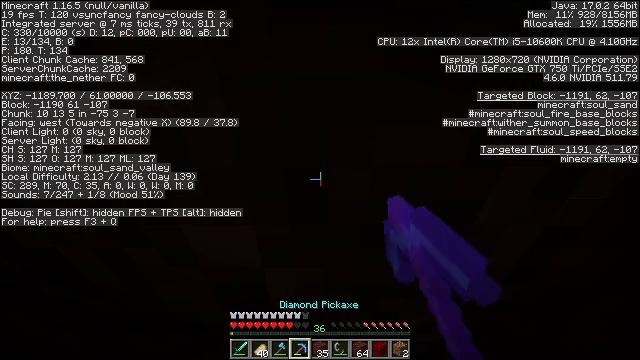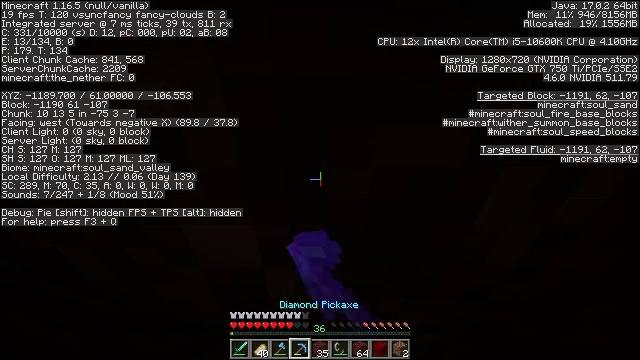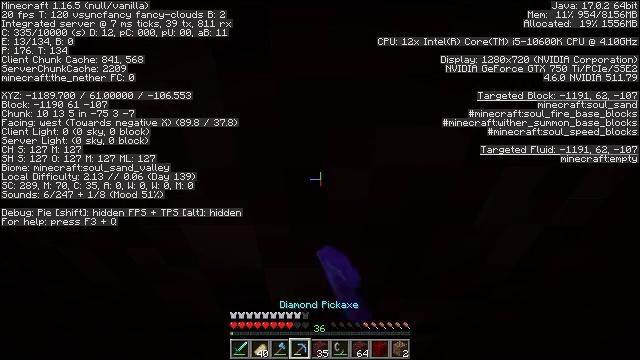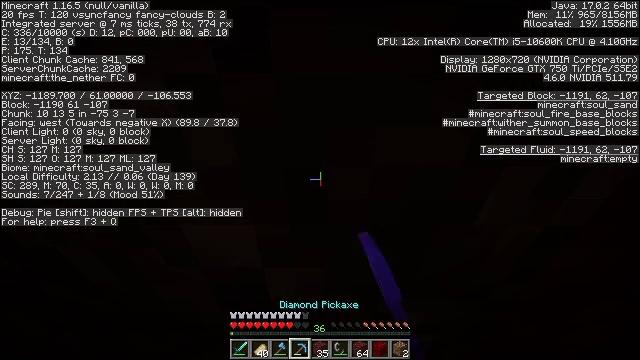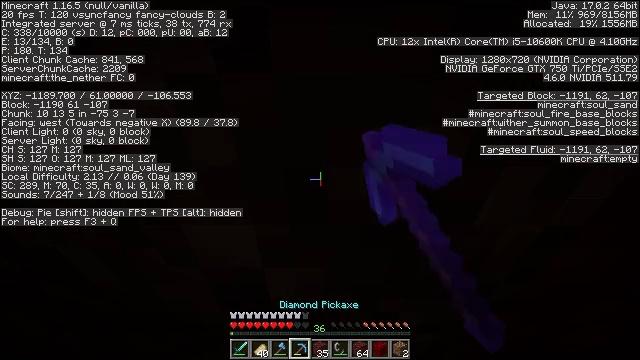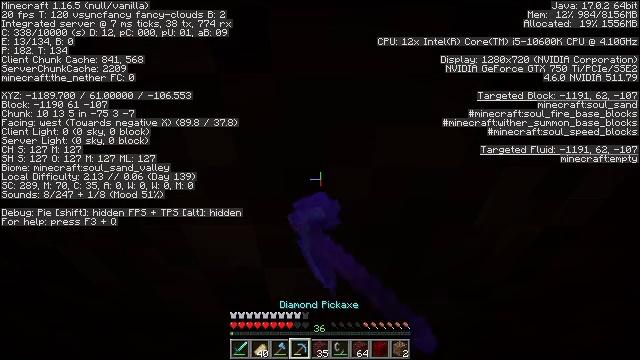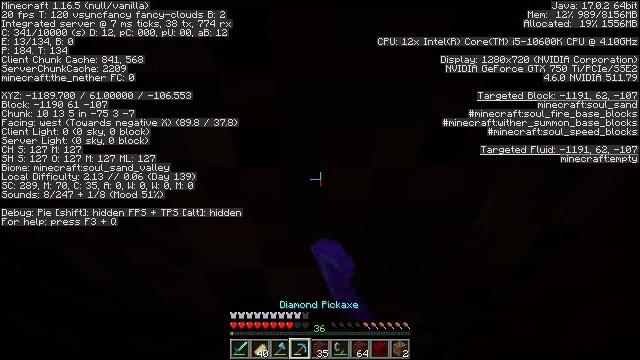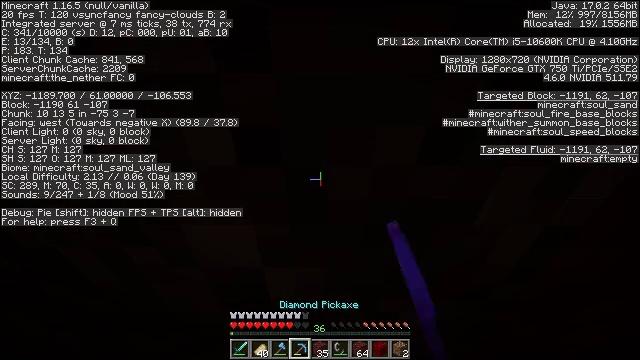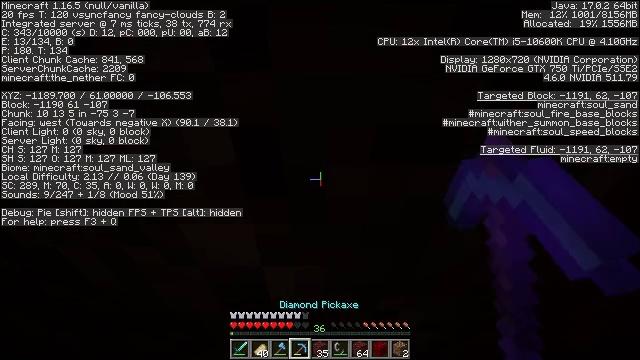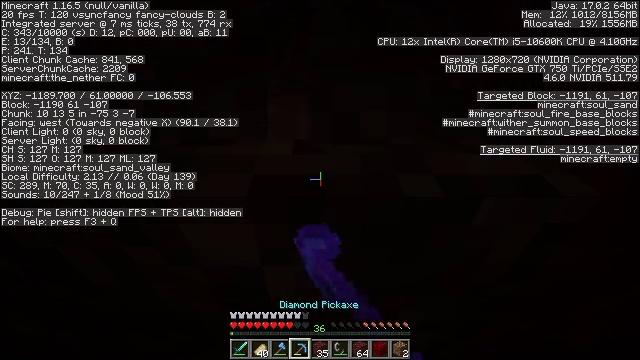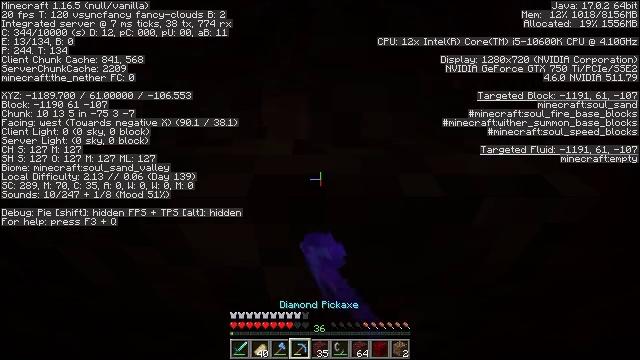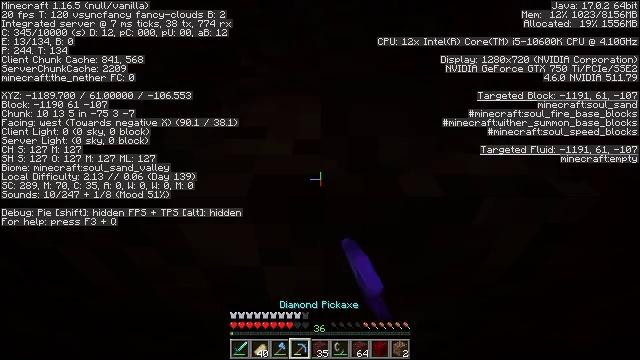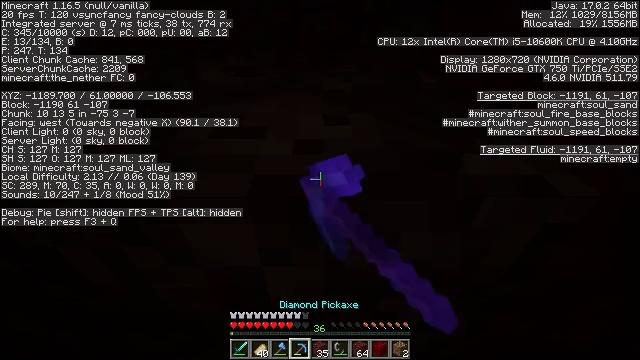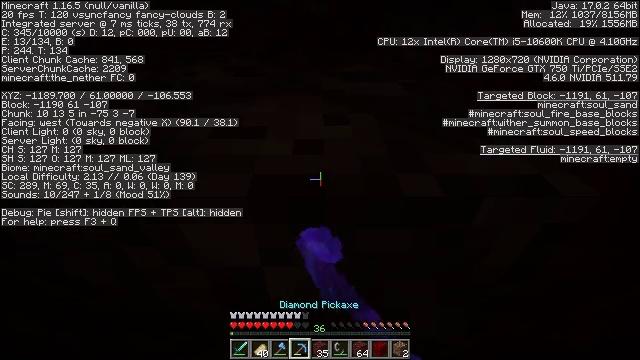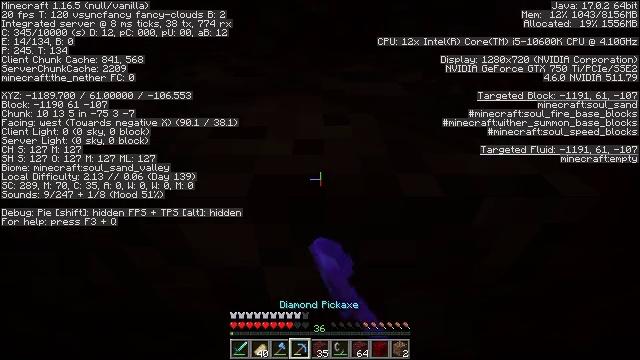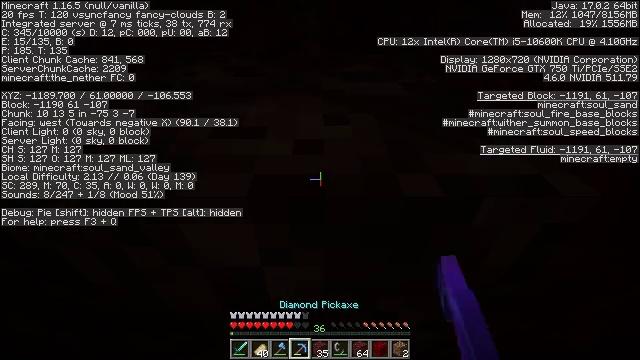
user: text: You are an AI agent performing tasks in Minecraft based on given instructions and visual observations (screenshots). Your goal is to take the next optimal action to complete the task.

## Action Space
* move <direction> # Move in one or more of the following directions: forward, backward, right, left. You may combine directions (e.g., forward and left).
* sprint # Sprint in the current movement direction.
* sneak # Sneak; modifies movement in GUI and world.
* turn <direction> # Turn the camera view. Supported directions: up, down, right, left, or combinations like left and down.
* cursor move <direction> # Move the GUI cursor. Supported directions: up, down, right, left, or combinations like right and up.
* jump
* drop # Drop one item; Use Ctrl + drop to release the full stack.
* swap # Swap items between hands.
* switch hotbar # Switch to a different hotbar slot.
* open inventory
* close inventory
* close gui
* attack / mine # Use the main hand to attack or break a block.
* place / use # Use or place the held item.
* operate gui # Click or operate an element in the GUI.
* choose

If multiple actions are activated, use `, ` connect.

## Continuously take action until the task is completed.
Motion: motion action
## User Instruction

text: Mine the soul sand in the Nether.
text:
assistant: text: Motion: sneak, attack / mine
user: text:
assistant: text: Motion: sneak, attack / mine
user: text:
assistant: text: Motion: sneak, attack / mine
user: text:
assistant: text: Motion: sneak, attack / mine
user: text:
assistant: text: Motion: sneak, attack / mine
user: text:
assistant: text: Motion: sneak, attack / mine
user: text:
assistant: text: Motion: sneak, attack / mine
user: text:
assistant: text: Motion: sneak, attack / mine
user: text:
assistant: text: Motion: sneak, attack / mine
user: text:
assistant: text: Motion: sneak, attack / mine
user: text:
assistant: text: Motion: sneak, attack / mine
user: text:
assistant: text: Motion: sneak, attack / mine
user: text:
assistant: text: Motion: sneak, attack / mine
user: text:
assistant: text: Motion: sneak, attack / mine
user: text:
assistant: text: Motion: sneak, attack / mine
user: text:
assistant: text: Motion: sneak, attack / mine
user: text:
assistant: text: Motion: sneak, turn down, attack / mine
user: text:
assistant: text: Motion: sneak, turn down, attack / mine
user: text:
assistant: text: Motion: sneak, turn down, attack / mine
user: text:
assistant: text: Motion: sneak, attack / mine
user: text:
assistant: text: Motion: sneak, attack / mine
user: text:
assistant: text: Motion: sneak, attack / mine
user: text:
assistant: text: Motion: sneak, attack / mine
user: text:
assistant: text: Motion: sneak, attack / mine
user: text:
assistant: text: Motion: sneak, attack / mine
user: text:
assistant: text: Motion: sneak, attack / mine
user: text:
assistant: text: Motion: sneak, attack / mine
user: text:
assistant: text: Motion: sneak, attack / mine
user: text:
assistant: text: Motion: sneak, attack / mine
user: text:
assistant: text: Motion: sneak, turn up, attack / mine